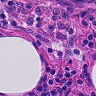
Metastatic tissue present: no